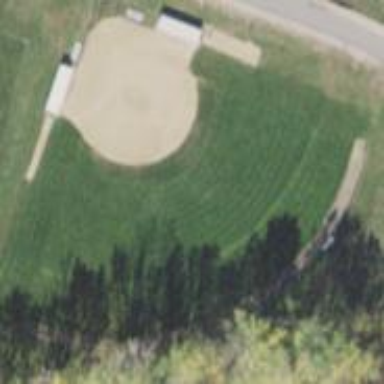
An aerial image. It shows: Softball pitch for leisure land activities.